Question: I have a question involving the Android framework.
Every boot sequence shown on the Internet or in books shows the flow starting from zygote to dalvik as follows.

However, according to my code research, init processor runs 'app_process(app_main.cpp)' before loading zygote like this :
'''
[init.rc] :
service zygote **/system/bin/app_process** -Xzygote /system/bin --zygote --start-system-server
'''
Because 'zygote(ZygoteInit.java)' is java file(a kind of class), it needs the dalvik virtual machine to be executed so 'app_process(app_main.cpp)' initializes dalvik machine and makes it ready for start.
And then loads 'ZygoteInit.java' via dalvik.
Thus, zygote actually run.
It seems to me that the process which initializes and loads dalvik is not zygote but app_process and zygote is under dalvik because it is composed of java code.
Watching 'main' function in 'app_main.cpp' file, you can find some lines as below :
'''
[app_main.cpp] :
if (niceName && *niceName) {
setArgv0(argv0, niceName);
**set_process_name(niceName);**
}
'''
'niceName' is pointing to the string '"zygote"'.
That means 'app_process' is changed to zygote process using the 'set_process_name()' function. If it is true, everything is OK. But I don't know what the fact is.
Anyone make me sure of what is first.
<URL>
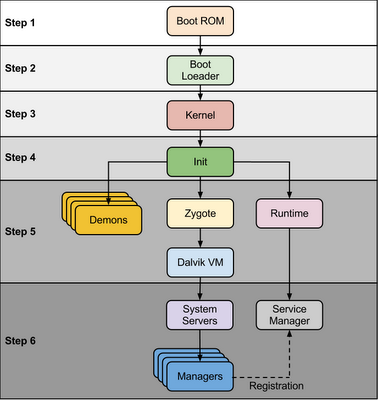
Answer: Dalvik is shipped on Android as a loadable library. 'app_process' links with that library, and uses it. As such 'app_process' starts a Dalvik VM within its own process.
The Zygote is just a special case of this.
So, to more directly answer your question: During a typical start-up, the first Dalvik VM to run is one that is spawned within an 'app_process' process, and it is passed arguments which cause it to become the Zygote process of the running system.